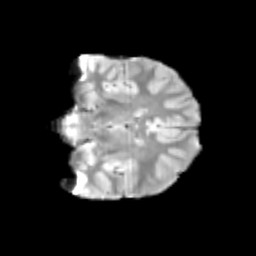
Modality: T2w
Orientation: coronal
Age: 12
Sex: female
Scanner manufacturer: siemens
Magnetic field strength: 3 T
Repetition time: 3.8 s
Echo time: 0.07 s